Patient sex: M
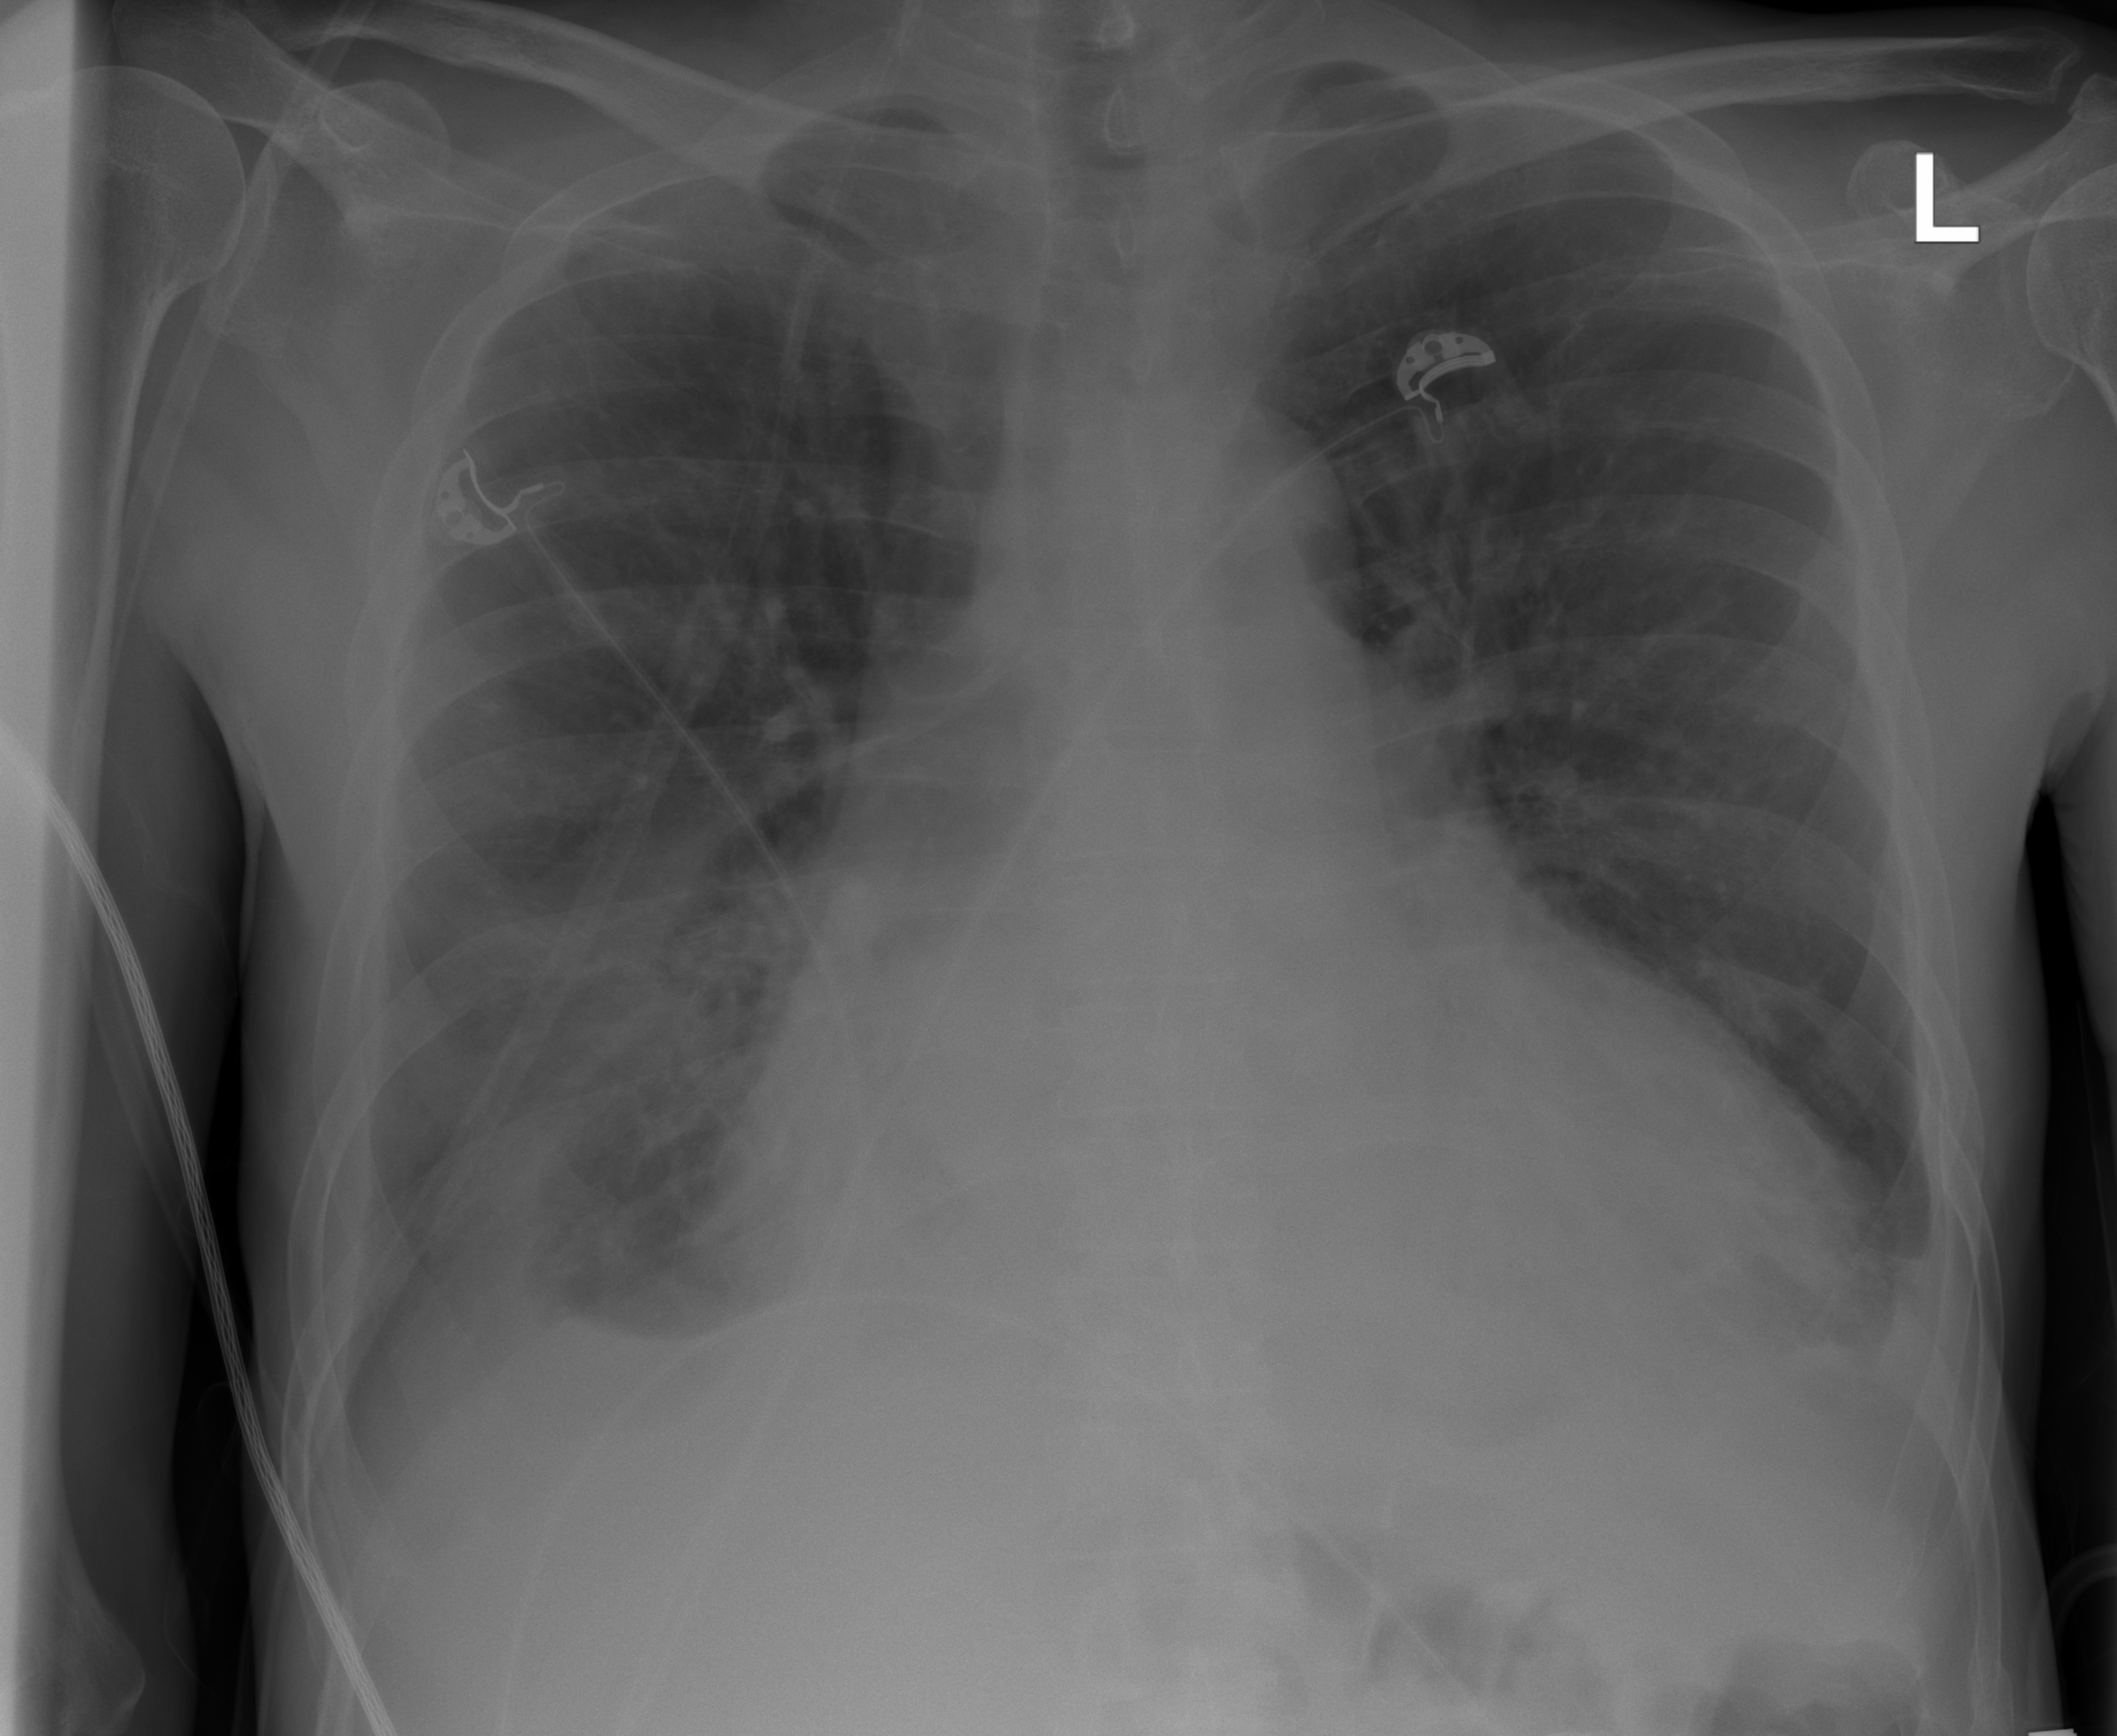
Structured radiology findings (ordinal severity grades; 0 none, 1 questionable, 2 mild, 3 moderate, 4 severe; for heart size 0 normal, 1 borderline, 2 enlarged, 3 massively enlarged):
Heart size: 3
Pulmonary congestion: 0
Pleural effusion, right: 2
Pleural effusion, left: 2
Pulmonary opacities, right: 2
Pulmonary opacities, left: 0
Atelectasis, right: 3
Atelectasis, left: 2